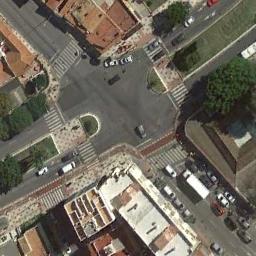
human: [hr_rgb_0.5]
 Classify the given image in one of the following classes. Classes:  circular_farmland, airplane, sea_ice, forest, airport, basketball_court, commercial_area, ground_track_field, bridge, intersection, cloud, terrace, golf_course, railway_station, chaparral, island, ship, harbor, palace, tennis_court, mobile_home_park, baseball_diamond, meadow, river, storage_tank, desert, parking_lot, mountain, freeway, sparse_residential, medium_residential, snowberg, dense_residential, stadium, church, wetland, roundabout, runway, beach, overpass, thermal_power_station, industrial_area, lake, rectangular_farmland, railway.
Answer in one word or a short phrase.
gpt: intersection